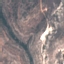
Land use / land cover: HerbaceousVegetation